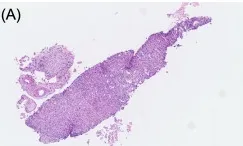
Pathological findings of specimens obtained by percutaneous liver biopsy in cases 1 HE staining.
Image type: pathology (h&e)